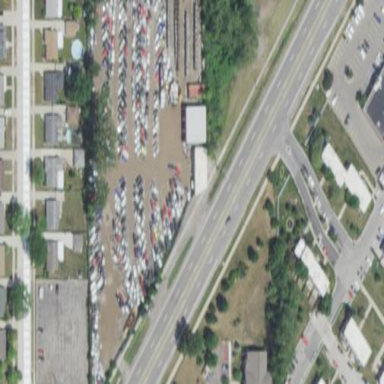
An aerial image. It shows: Industrial area designated as scrap yard.